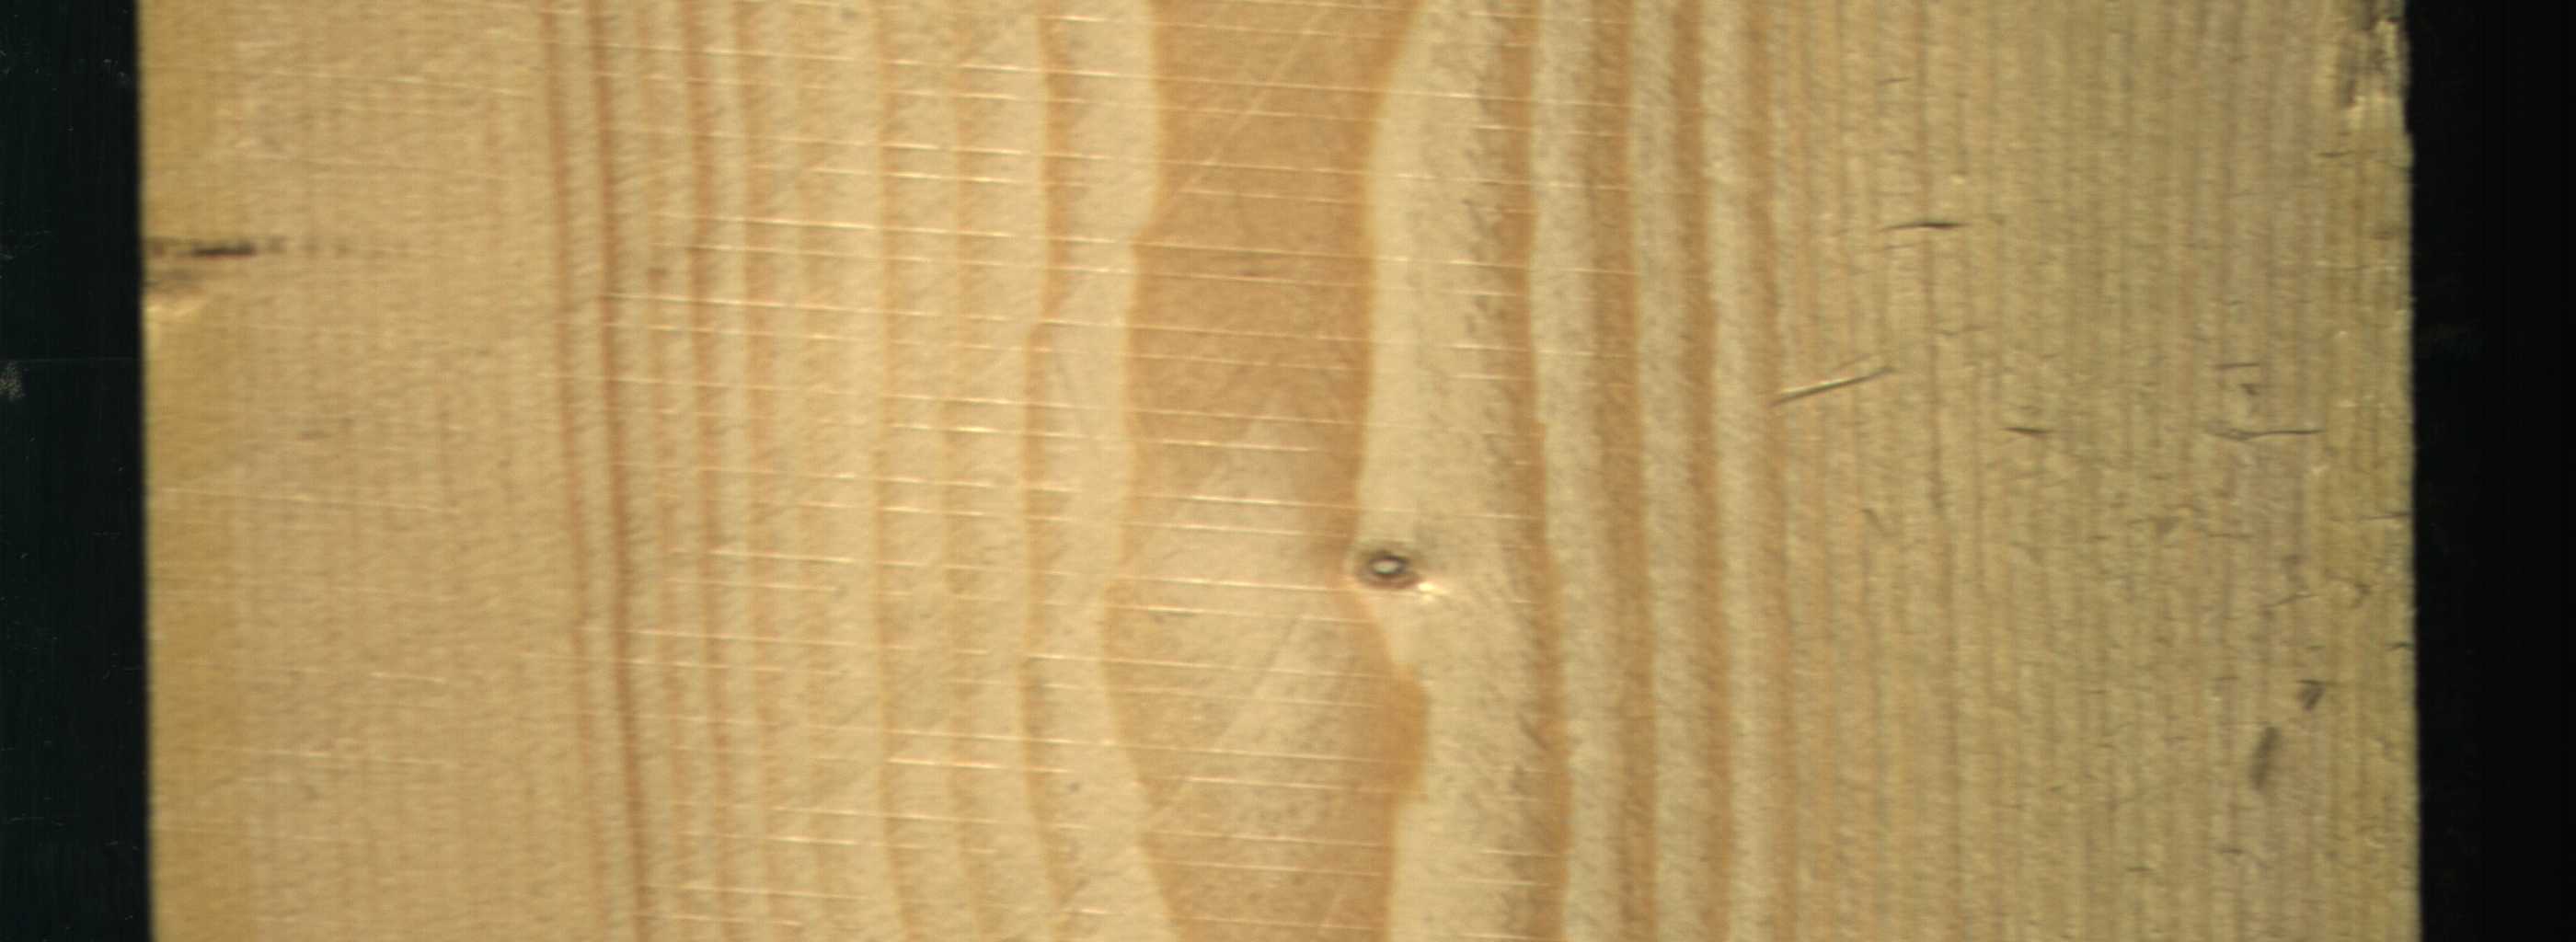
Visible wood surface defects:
Live_Knot